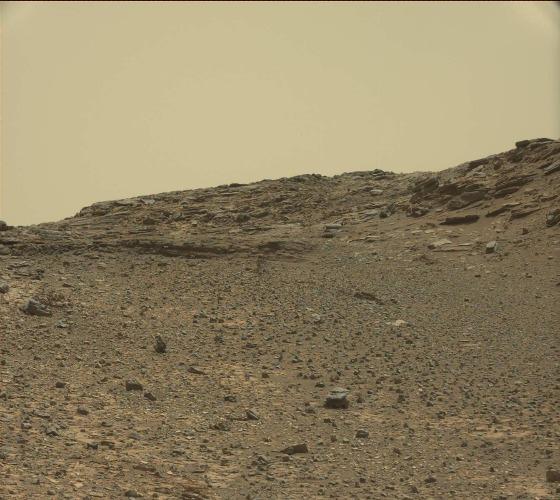
Terrain classes present: Bedrock, Gravel / Sand / Soil, Rock, Sky / Distant Mountains